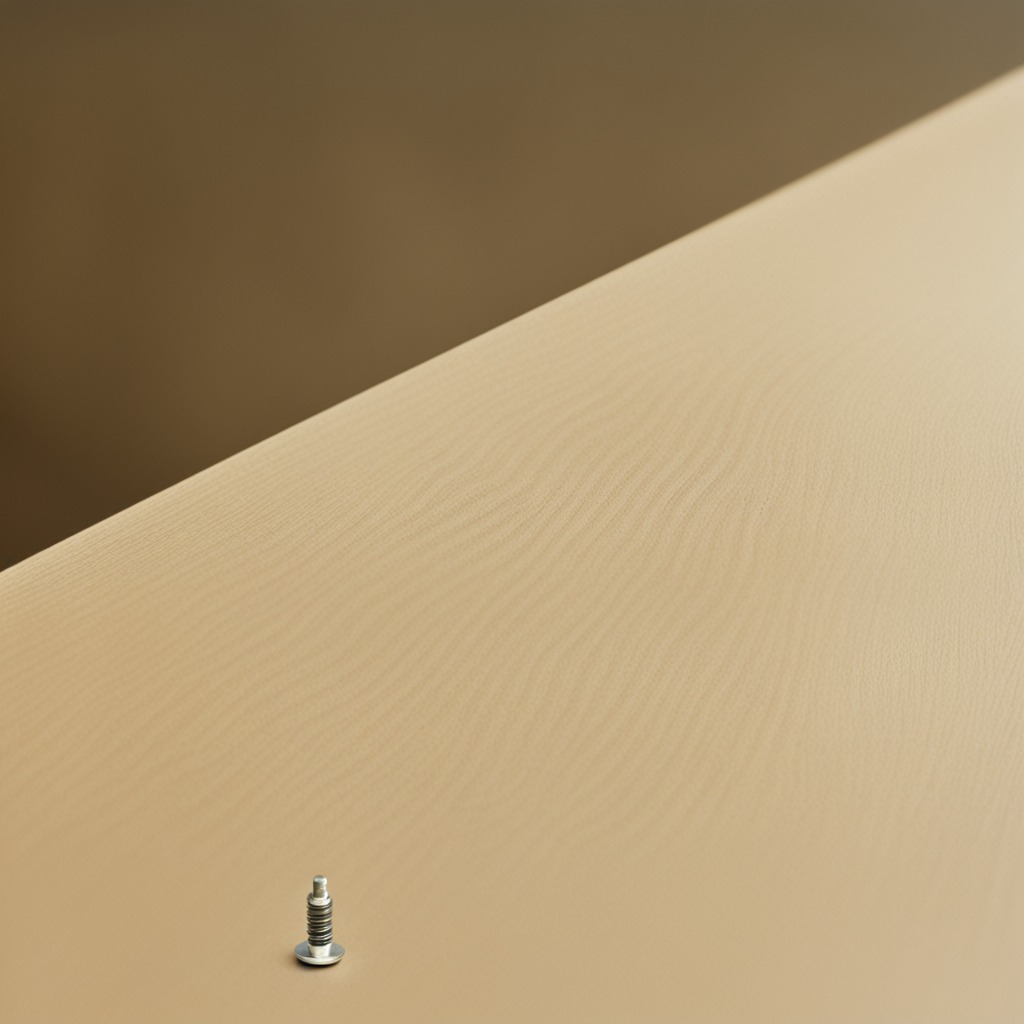
A metal screw lies on a plywood surface in a paint workshop lit by afternoon window light.